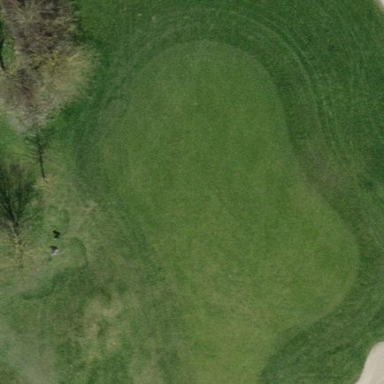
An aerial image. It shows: Golf fairway surrounded by grass.